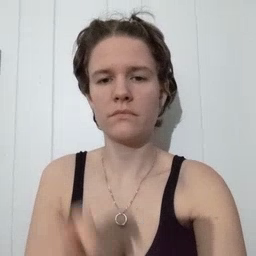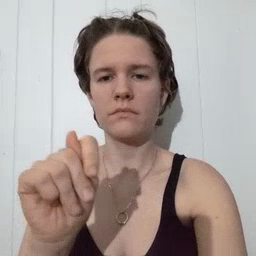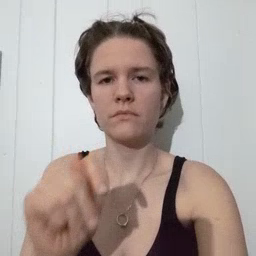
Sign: potty